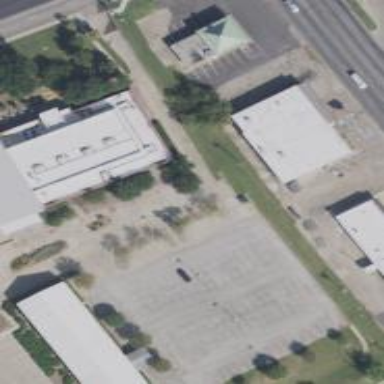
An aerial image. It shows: Parking space.